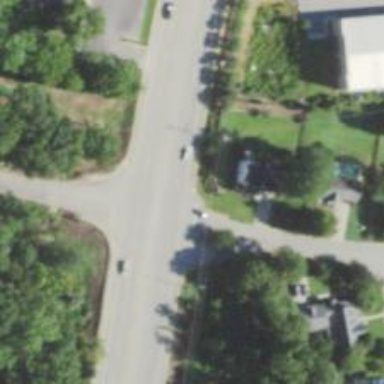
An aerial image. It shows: Unmarked crossing on the road.